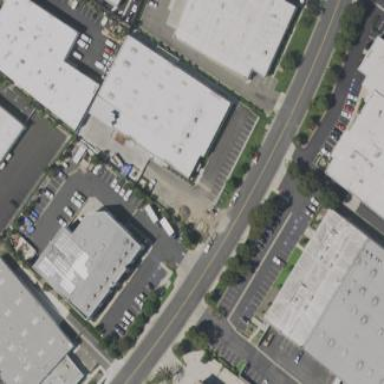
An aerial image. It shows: Commercial building.